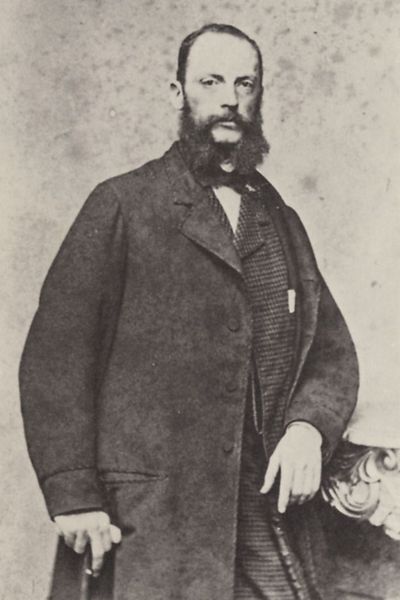
Titel: Münchner Künstler; Theodor Horschelt, Maler
Künstler: Joseph Albert
Standort: Augsburg/München
Institution: Stadt- und Staatsbibliothek/Stadtarchiv
Schlagwörter: akt, dunkel, hand, mann, weiß, finger, grau, hell, hintergrund, marmor, mund, nase, ohr, schwarz, stirn, tisch, blick, tuch, karo, ornament, rock, alt, anzug, bart, bärte, hemd, jacke, schnurrbart, wand, arm, augen, falten, gesicht, stehen, stein, vollbart, bildnis, herr, hände, portrait, porträt, brüstung, haare, halbfigur, mantel, pose, stehend, frontal, kinn, ohren, rechts, scheitel, schultern, stock, lehne, gehstock, haltung, stab, russland, mauer, kahl, amerika, chair, hands, men, white, frack, black, collar, face, gold, gray, grey, hair, nose, old, painting, table, wall, zeigefinger, ernst, schmal, pupillen, aufrecht, floral, verzierung, angelehnt, gestreift, picture, ellenbogen, knöpfe, fliege, gehrock, revers, weste, kurze haare, foto, fotografie, photographie, punkte, gestützt, links, schwarz-weiß, künstler, portait, backenbart, spazierstock, posieren, tasche, stift, photo, flecken, knauf, profile, männlich, portät, man, aufgestützt, ear, head, einstecktuch, manteltasche, eyes, male, noble, suit, usa, taschenuhr, paper, anlehnen, black and white, coat, mouth, scarf, posierend, buttons, line, kräftig, beard, aufnahme, auflehnen, jacket, unterlippe, leaning, beistelltisch, tie, kinnspalte, studio, cloak, vest, rocaille, bald, ears, pocket, eye, lines, west, formatfüllend, fingers, cane, waistcoat, abgestützt, statisch, aufen, contrast, rich, tweed, still, stick, plain, forehead, shirt, standing, recht, bow, gerippt, photograph, photography, lehnt, button, cord, cordanzug, dran, hüftbild, kinnsaplte, russischer fotograf, bowtie, mustache, moustache, serious, poet, sideburn, sideburns, wealthy, early, uit, cket, raph, oh, carte de visite, konsole, ad, beautie, facial hair, famous, eats, contast, 19. century, chequers, check, stein marmor, posing, schwarz-weißf, hugo, noverlis, novelist, leanin, solemn, cravate, vip, early photograph, male gaze, msuit, carving vest